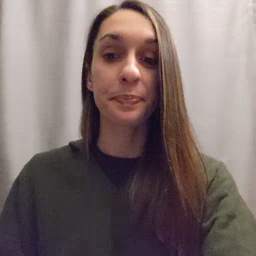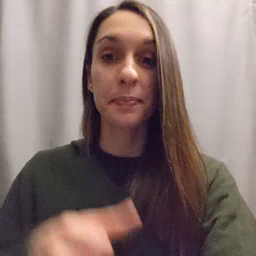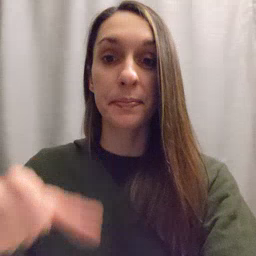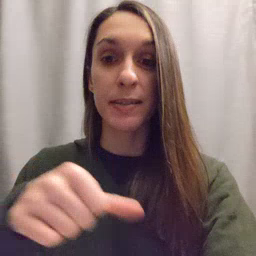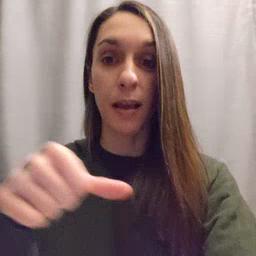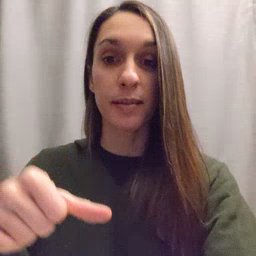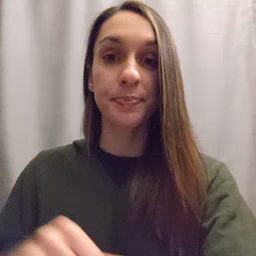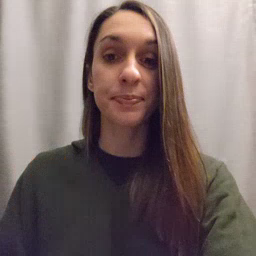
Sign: puzzle